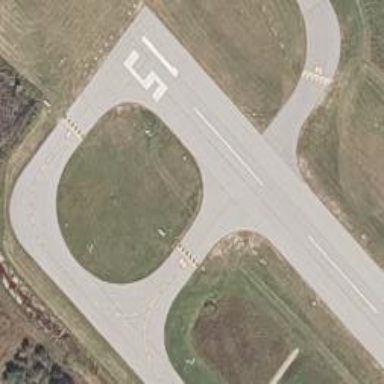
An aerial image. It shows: Asphalt taxiway at the airport.